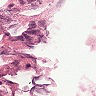
Metastatic tissue present: no